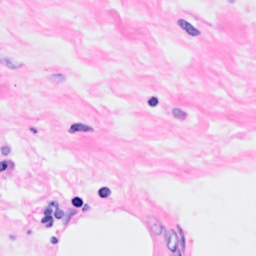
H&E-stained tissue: Breast